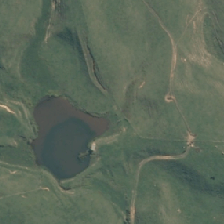
Land cover: lake_pond